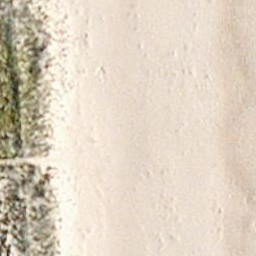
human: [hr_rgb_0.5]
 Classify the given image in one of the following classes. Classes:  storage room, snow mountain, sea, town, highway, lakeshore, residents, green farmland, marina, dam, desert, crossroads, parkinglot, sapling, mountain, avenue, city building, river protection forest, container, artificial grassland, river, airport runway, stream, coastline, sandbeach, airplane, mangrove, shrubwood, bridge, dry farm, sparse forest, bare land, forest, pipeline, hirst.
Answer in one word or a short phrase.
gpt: sandbeach